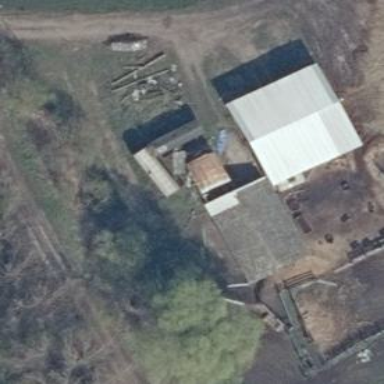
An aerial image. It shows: Farm building.